Field crop: maize
Growth stage: 2
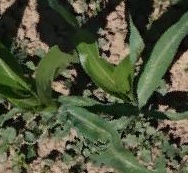
Species: maize